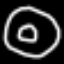
Label: donut